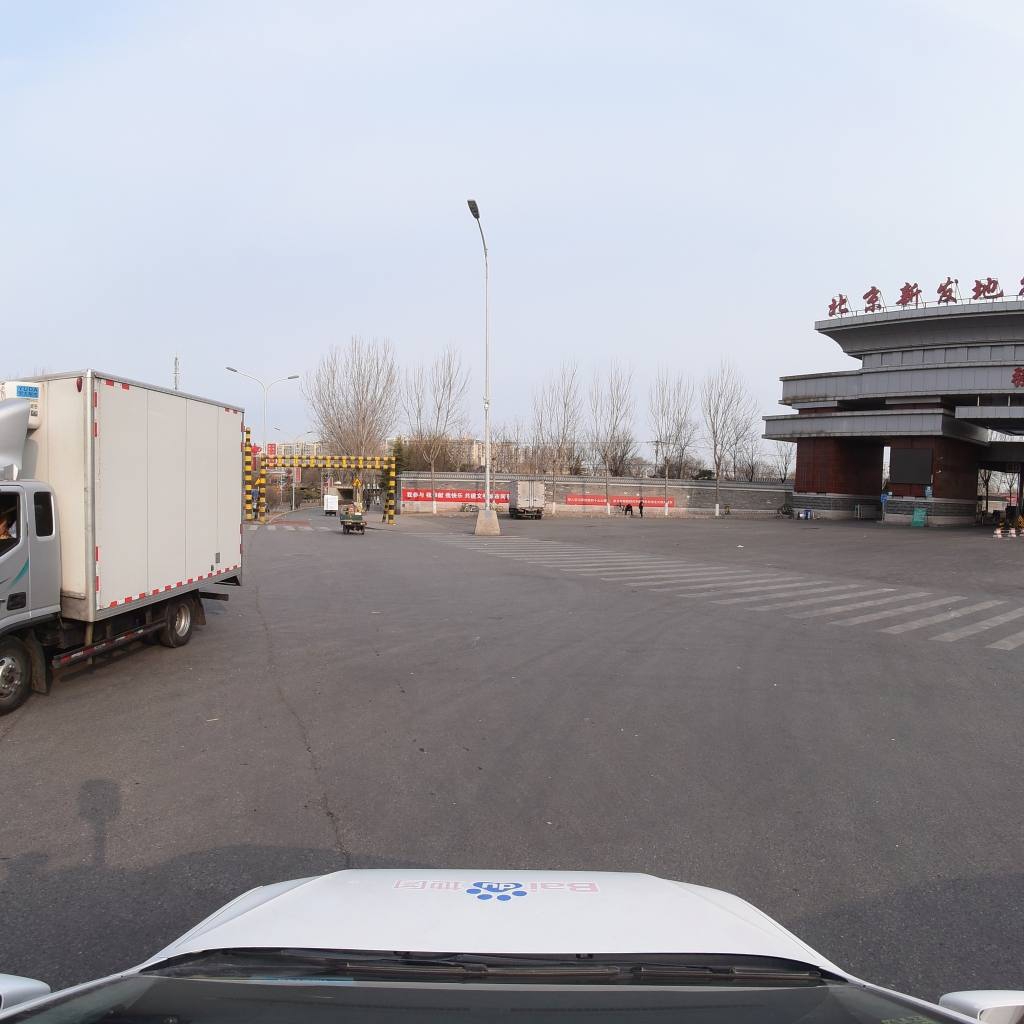
Region: Fengtai
Road damage annotations: longitudinal crack